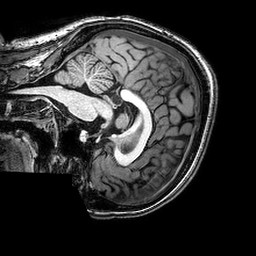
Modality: T1w
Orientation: sagittal
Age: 26
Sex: female
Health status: healthy
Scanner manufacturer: philips
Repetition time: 0.008152 s
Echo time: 0.00373 s